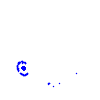
Particle: kaon